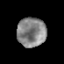
Tissue: prostate
Cell type: T cells
Senescence score: 0.359
Nuclear area (px): 835
Mean DAPI intensity: 132.199